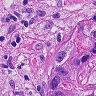
Metastatic tissue present: yes